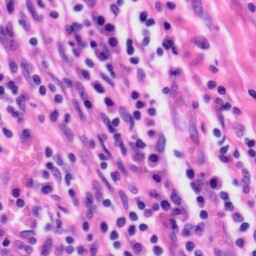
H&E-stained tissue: Tonsil